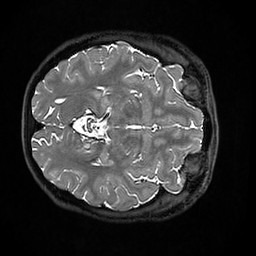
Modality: T2w
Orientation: axial
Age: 30
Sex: female
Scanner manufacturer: ge
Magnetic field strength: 3 T
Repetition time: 3.202 s
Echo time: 0.0588 s